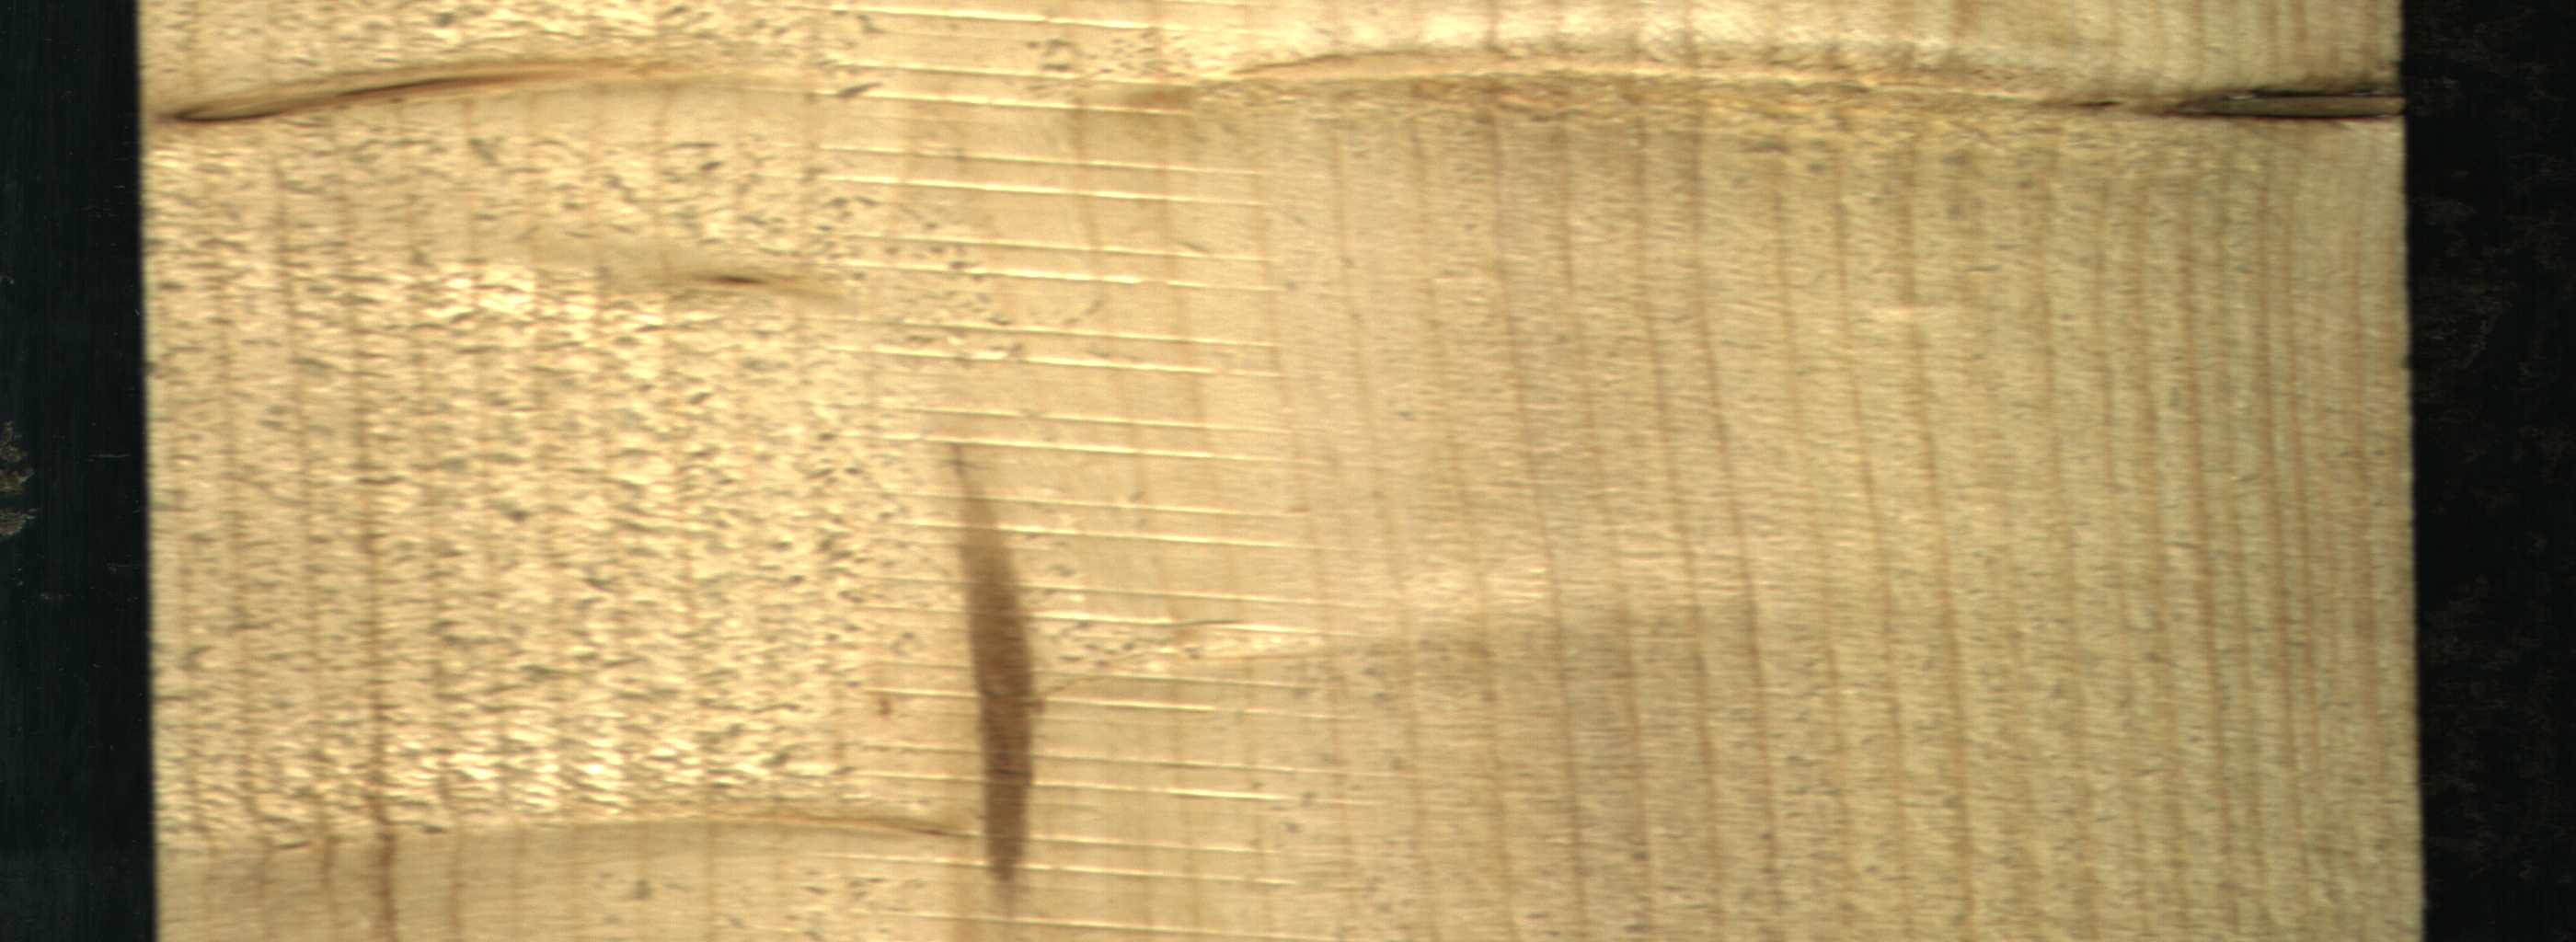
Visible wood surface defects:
Marrow
Dead_Knot
Live_Knot
Live_Knot